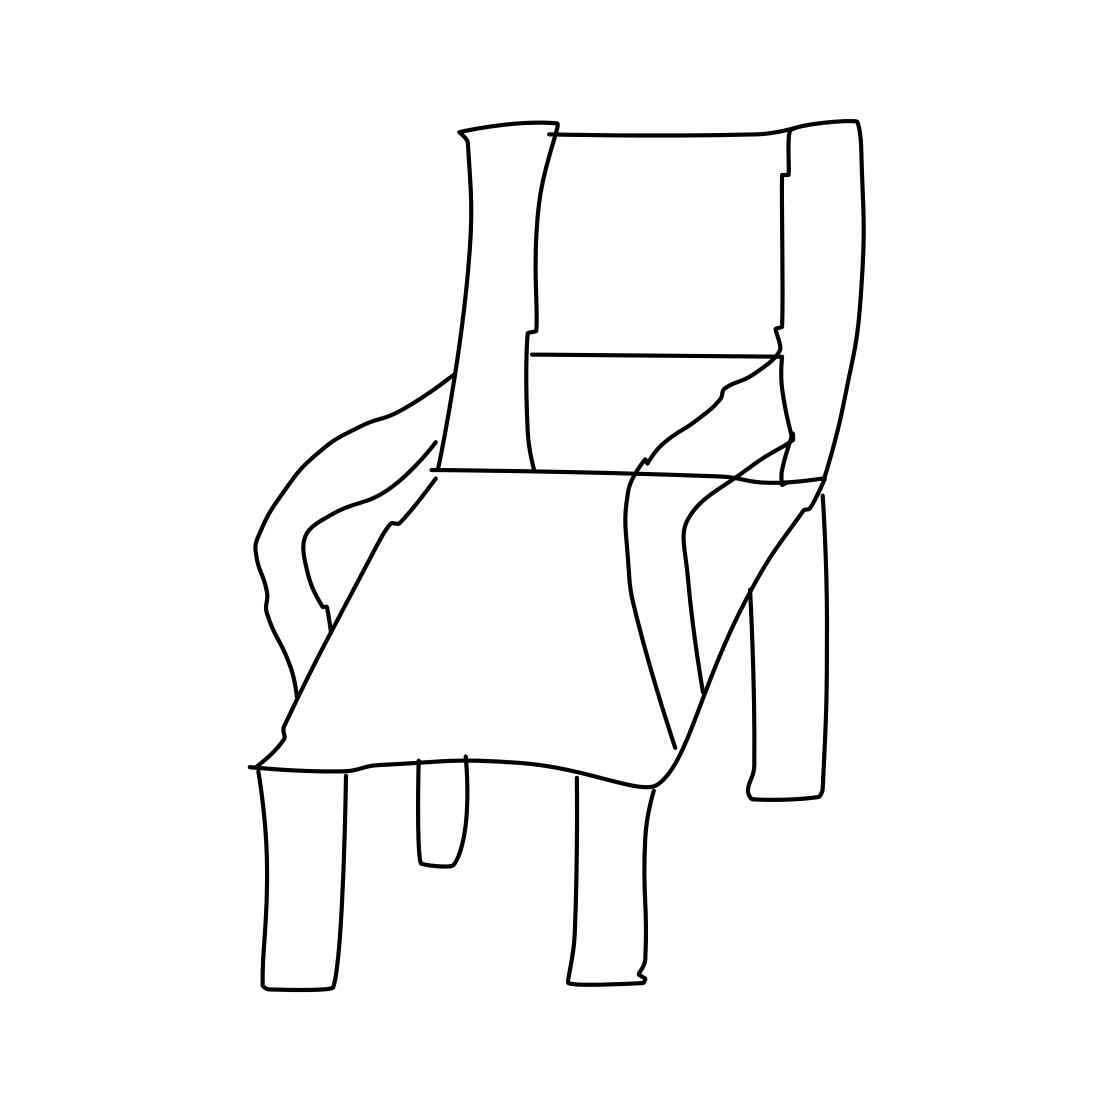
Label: armchair